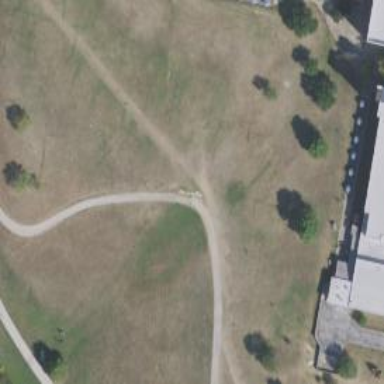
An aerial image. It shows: Disc golf hole as part of disc golf sport activity.